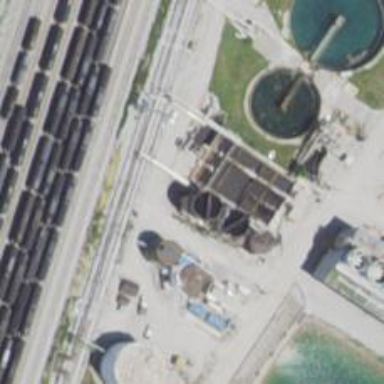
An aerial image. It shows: Storage tank with man-made structure.